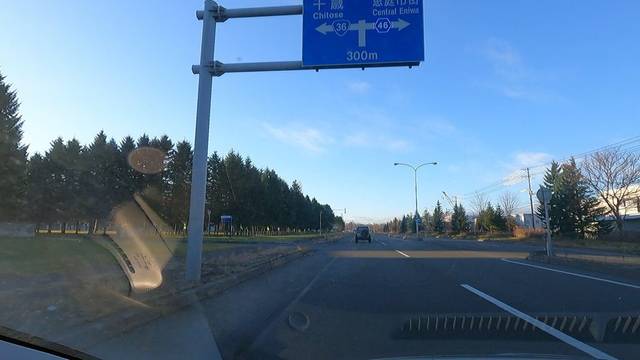
Region: Japan
Coordinates: 42.865, 141.602